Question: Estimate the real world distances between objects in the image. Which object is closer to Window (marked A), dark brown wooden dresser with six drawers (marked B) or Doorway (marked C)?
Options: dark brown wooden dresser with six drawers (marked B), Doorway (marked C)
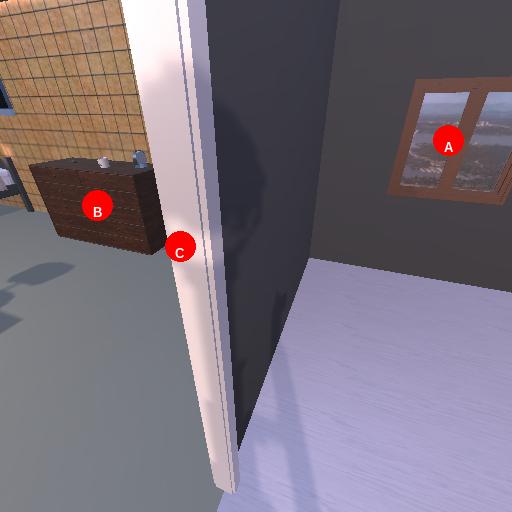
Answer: dark brown wooden dresser with six drawers (marked B)